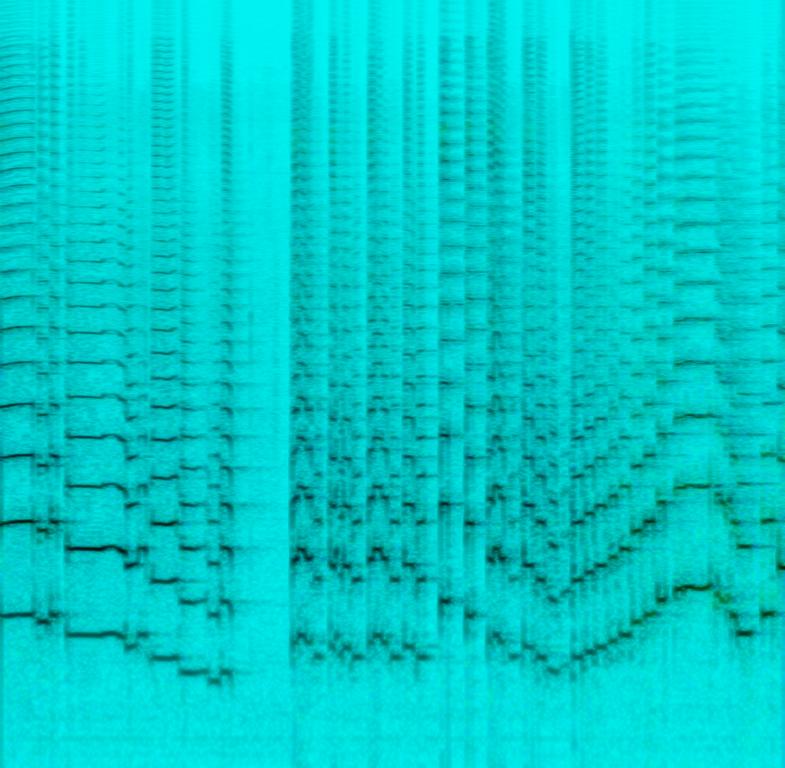
The low quality recording features a compilation of bright trumpet melodies. The recording is noisy, in mono and it sounds passionate and jazzy.